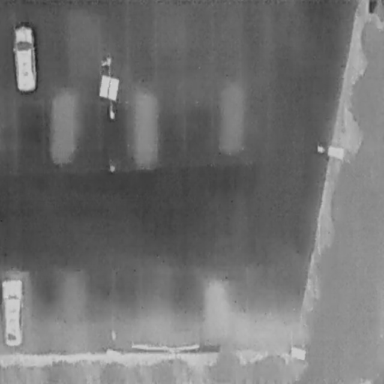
There are two Cars in the infrared image.